Interaction volume radius: 5 \u00c5
Interaction volume height: 15 \u00c5
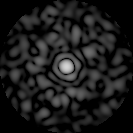
Disorder parameter: 0.7948